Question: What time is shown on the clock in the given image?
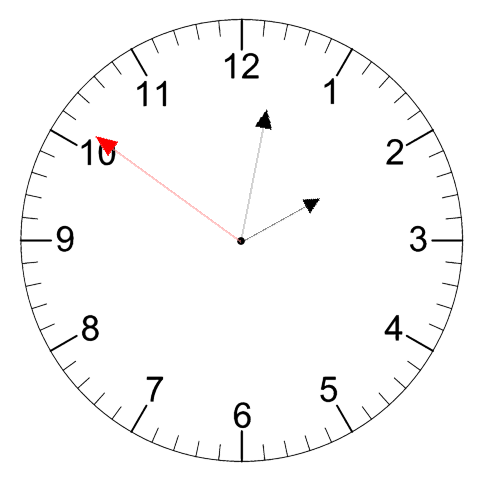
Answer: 02:01:51